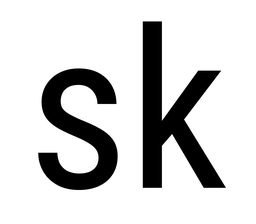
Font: Roboto_Condensed_Regular